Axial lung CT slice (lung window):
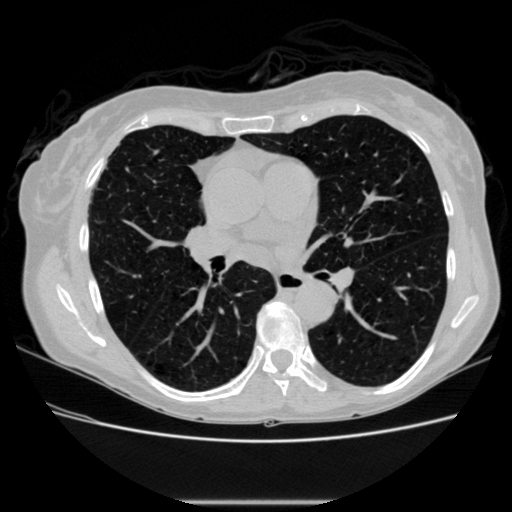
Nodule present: no